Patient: sex M, age 30
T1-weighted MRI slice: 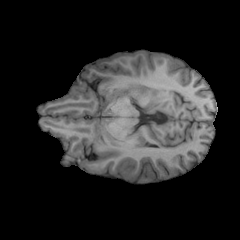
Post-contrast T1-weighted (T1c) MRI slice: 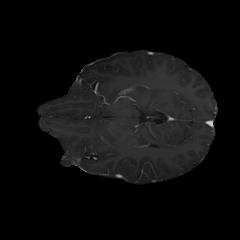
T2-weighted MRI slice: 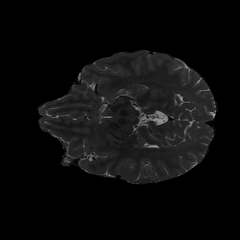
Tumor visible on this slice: no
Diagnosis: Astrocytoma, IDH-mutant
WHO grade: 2